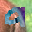
Label: 9